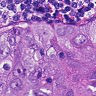
Metastatic tissue present: yes